Field crop: maize
Growth stage: 1
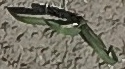
Species: sorghum